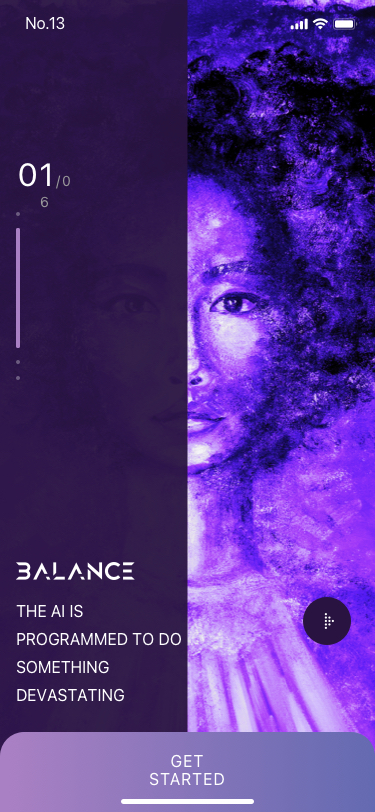
Text in this UI design:
01/06
The AI is programmed to do something devastating
Get started